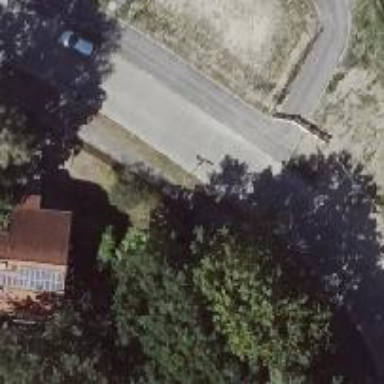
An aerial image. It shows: Residential road with asphalt surface. There are separate sidewalks on both sides of the road.